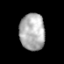
Tissue: prostate
Cell type: T cells
Senescence score: 0.7021
Nuclear area (px): 913
Mean DAPI intensity: 175.51